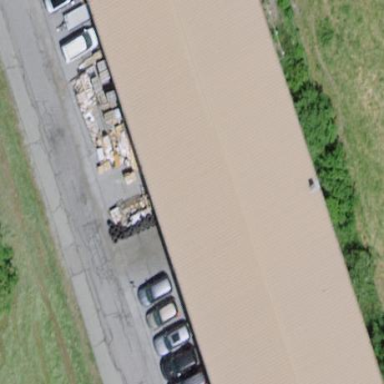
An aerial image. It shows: Retail building.